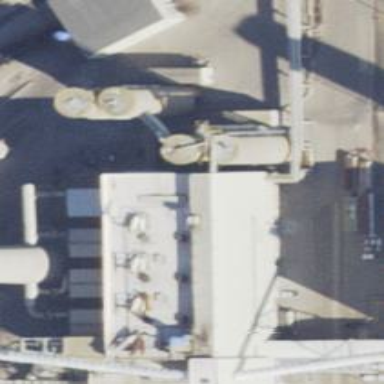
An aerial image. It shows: Generator powered by steam turbine.